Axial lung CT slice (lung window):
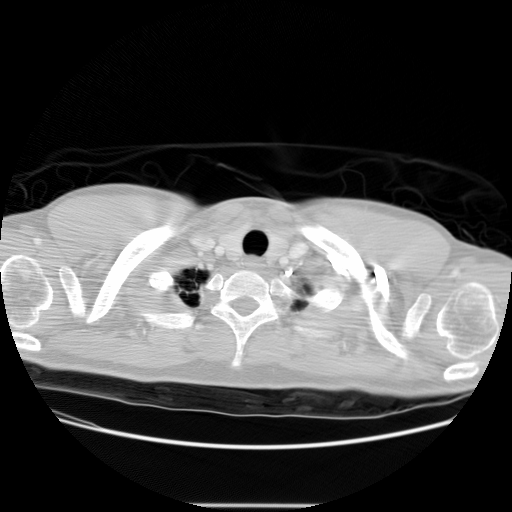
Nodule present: no